【题型】填空题　【知识点】平面几何　【难度】medium
如图, 已知正方形 $DEFG$ 的边 $EF$ 在 $\triangle ABC$ 的边 $BC$ 上, 顶点 $D, G$ 分别在边 $AB, AC$ 上, 如果 $BC = 6$, $\triangle ABC$ 的面积为 12, 那么 $EF$ 的长为\_\_\_\_\_\_

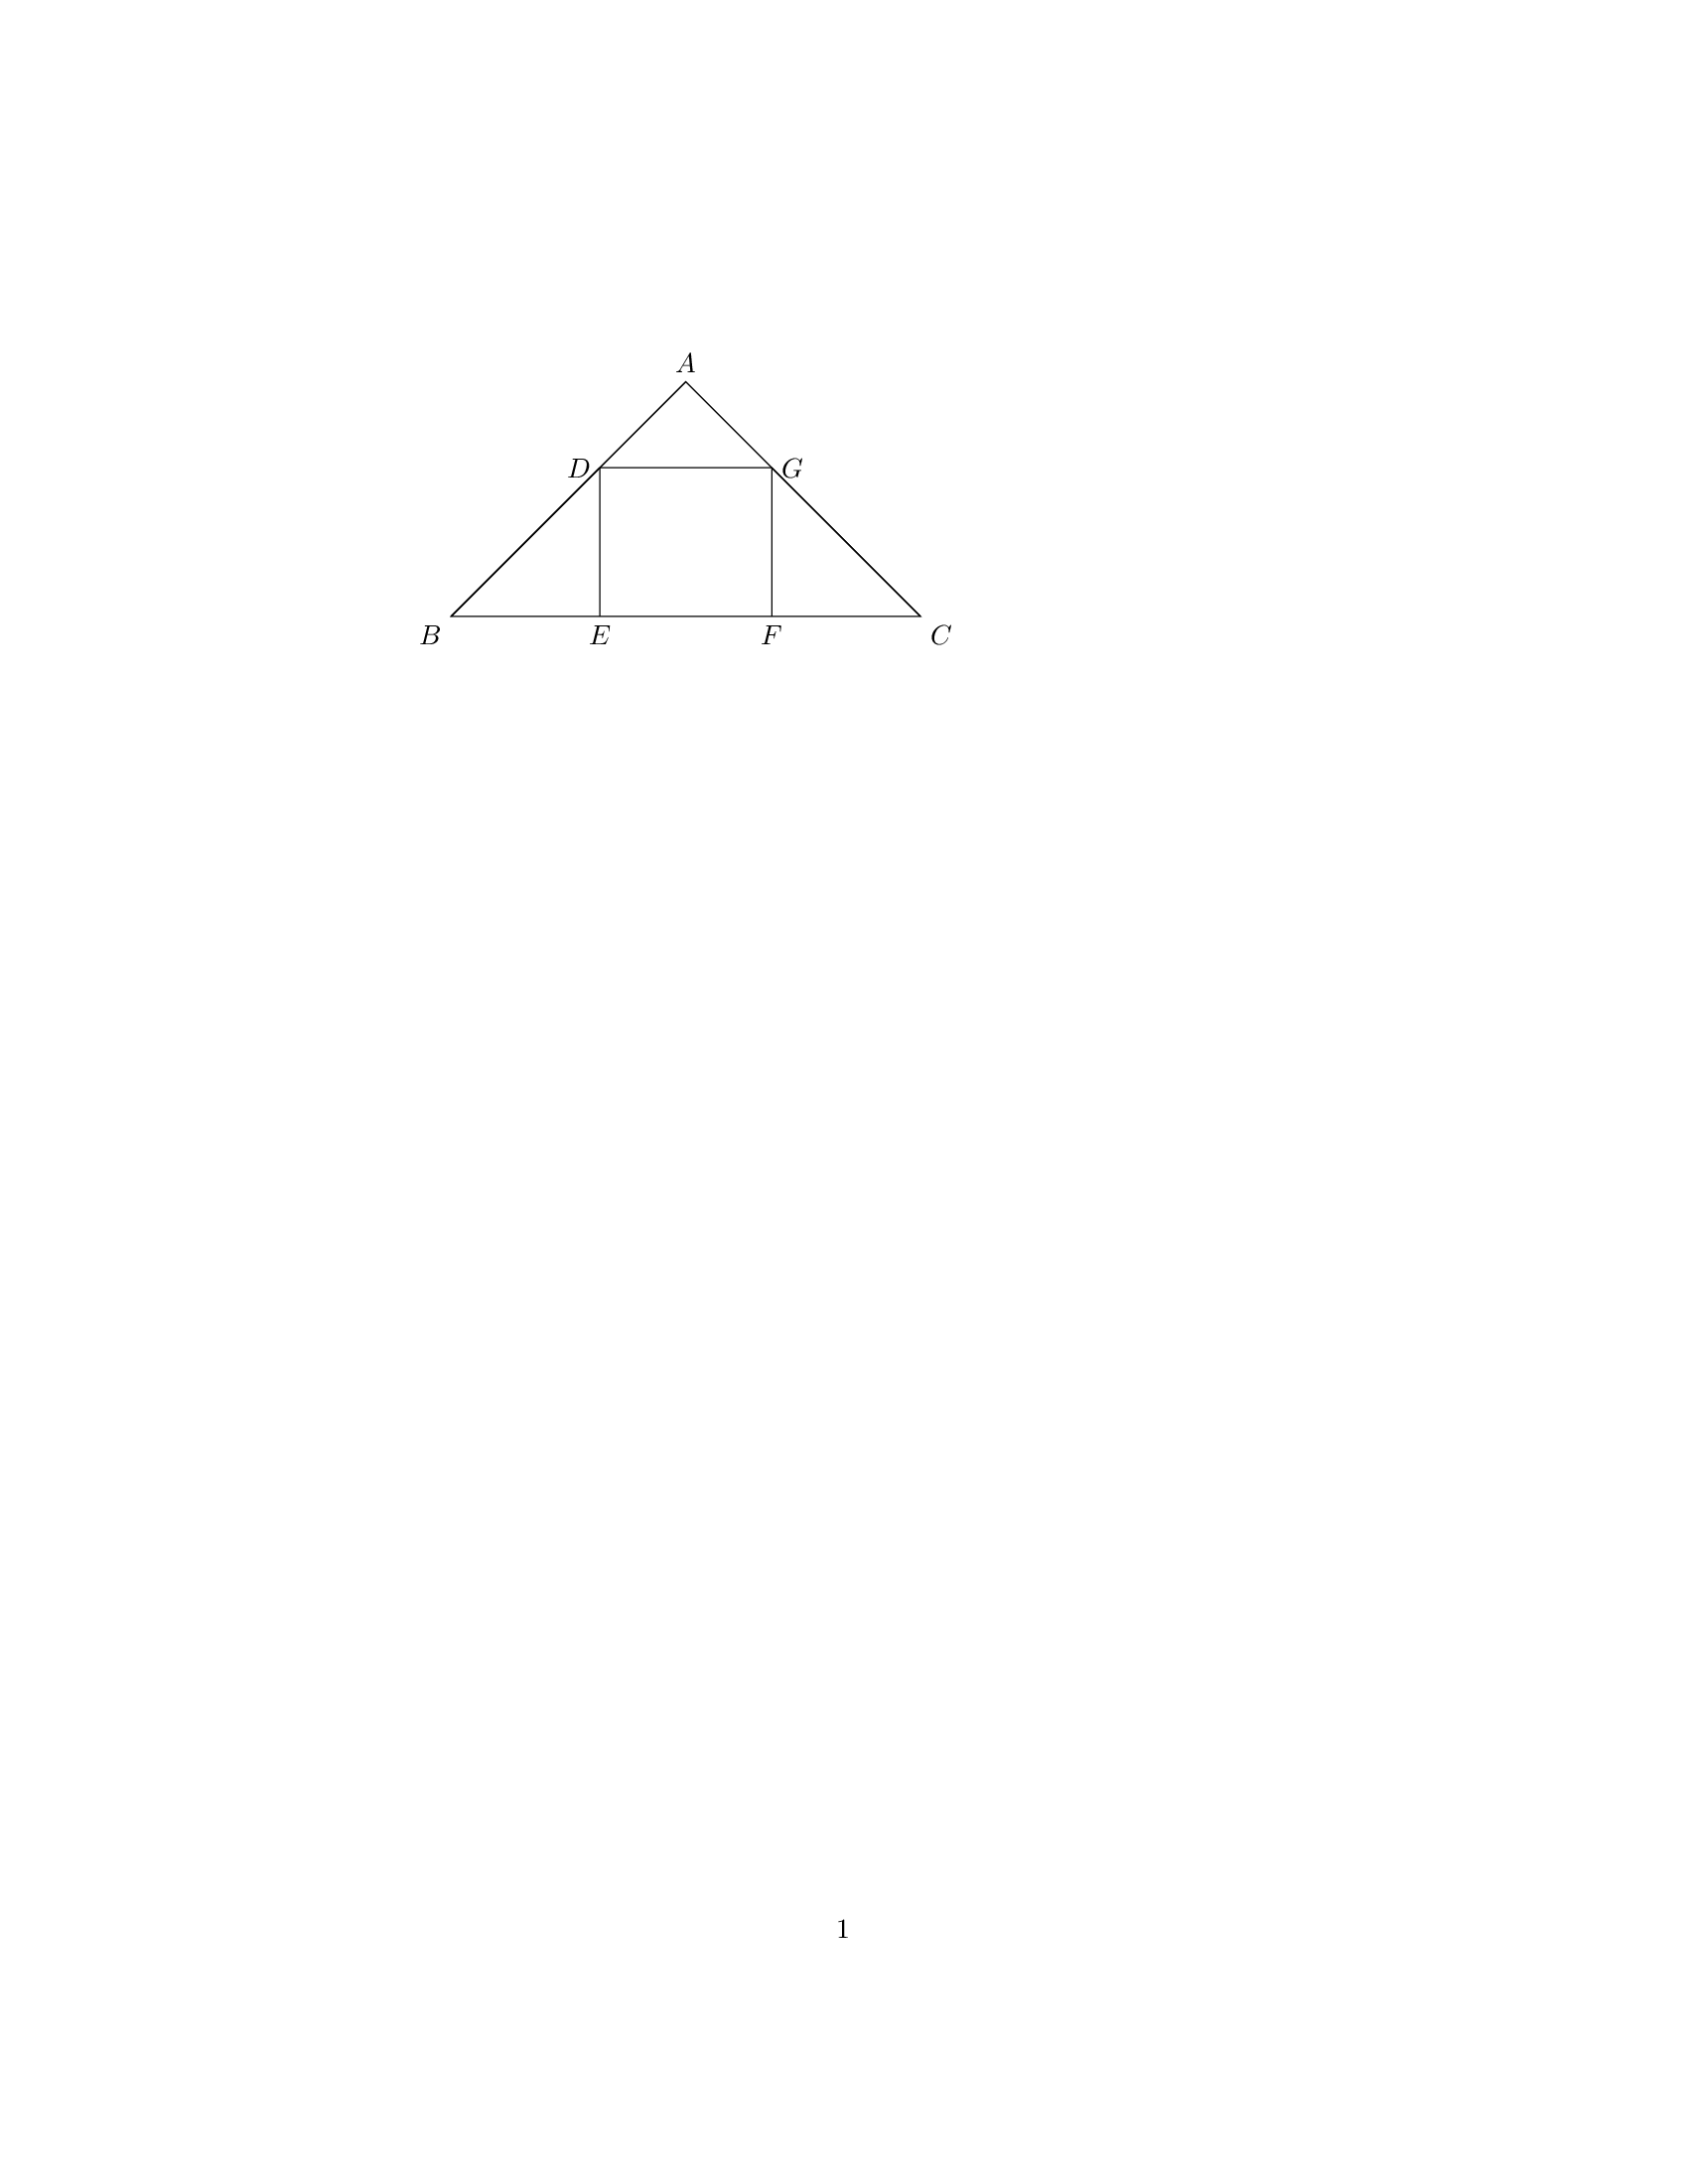
【解答】
【答案】$2.4$

【分析】本题考查了相似三角形的判定与性质、正方形的性质。关键是由平行线得到相似三角形，利用相似三角形的性质列方程。

根据正方形的性质得出$DG \parallel BC$，则$\triangle ADG \backsim \triangle ABC$，利用相似三角形对应边上高的比等于相似比，结合正方形的性质列方程求解即可。

【详解】解：作$AH \perp BC$于$H$，交$DG$于$P$，如图所示：

$\because \triangle ABC$的面积$=\dfrac{1}{2}BC\cdot AH=12$，$BC=6$，

$\therefore AH=4$，

设正方形$DEFG$的边长为$x$。

由正方形$DEFG$得，$DG \parallel EF$，

即$DG \parallel BC$，

$\because AH \perp BC$，

$\therefore AP \perp DG$。

$\because DG \parallel BC$，

$\therefore \triangle ADG \backsim \triangle ABC$，

$\therefore \dfrac{DG}{BC}=\dfrac{AP}{AH}$，

$\because PH \perp BC$，$DE \perp BC$，

$\therefore PH=ED$，$AP=AH-PH$，

$\therefore \dfrac{DG}{BC}=\dfrac{AH-PH}{AH}$，

$\because BC=6$，$AH=4$，$DE=DG=x$，

$\therefore \dfrac{x}{6}=\dfrac{4-x}{4}$，

解得$x=2.4$。

故正方形$DEFG$的边长为$2.4$，

故答案为：$2.4$。

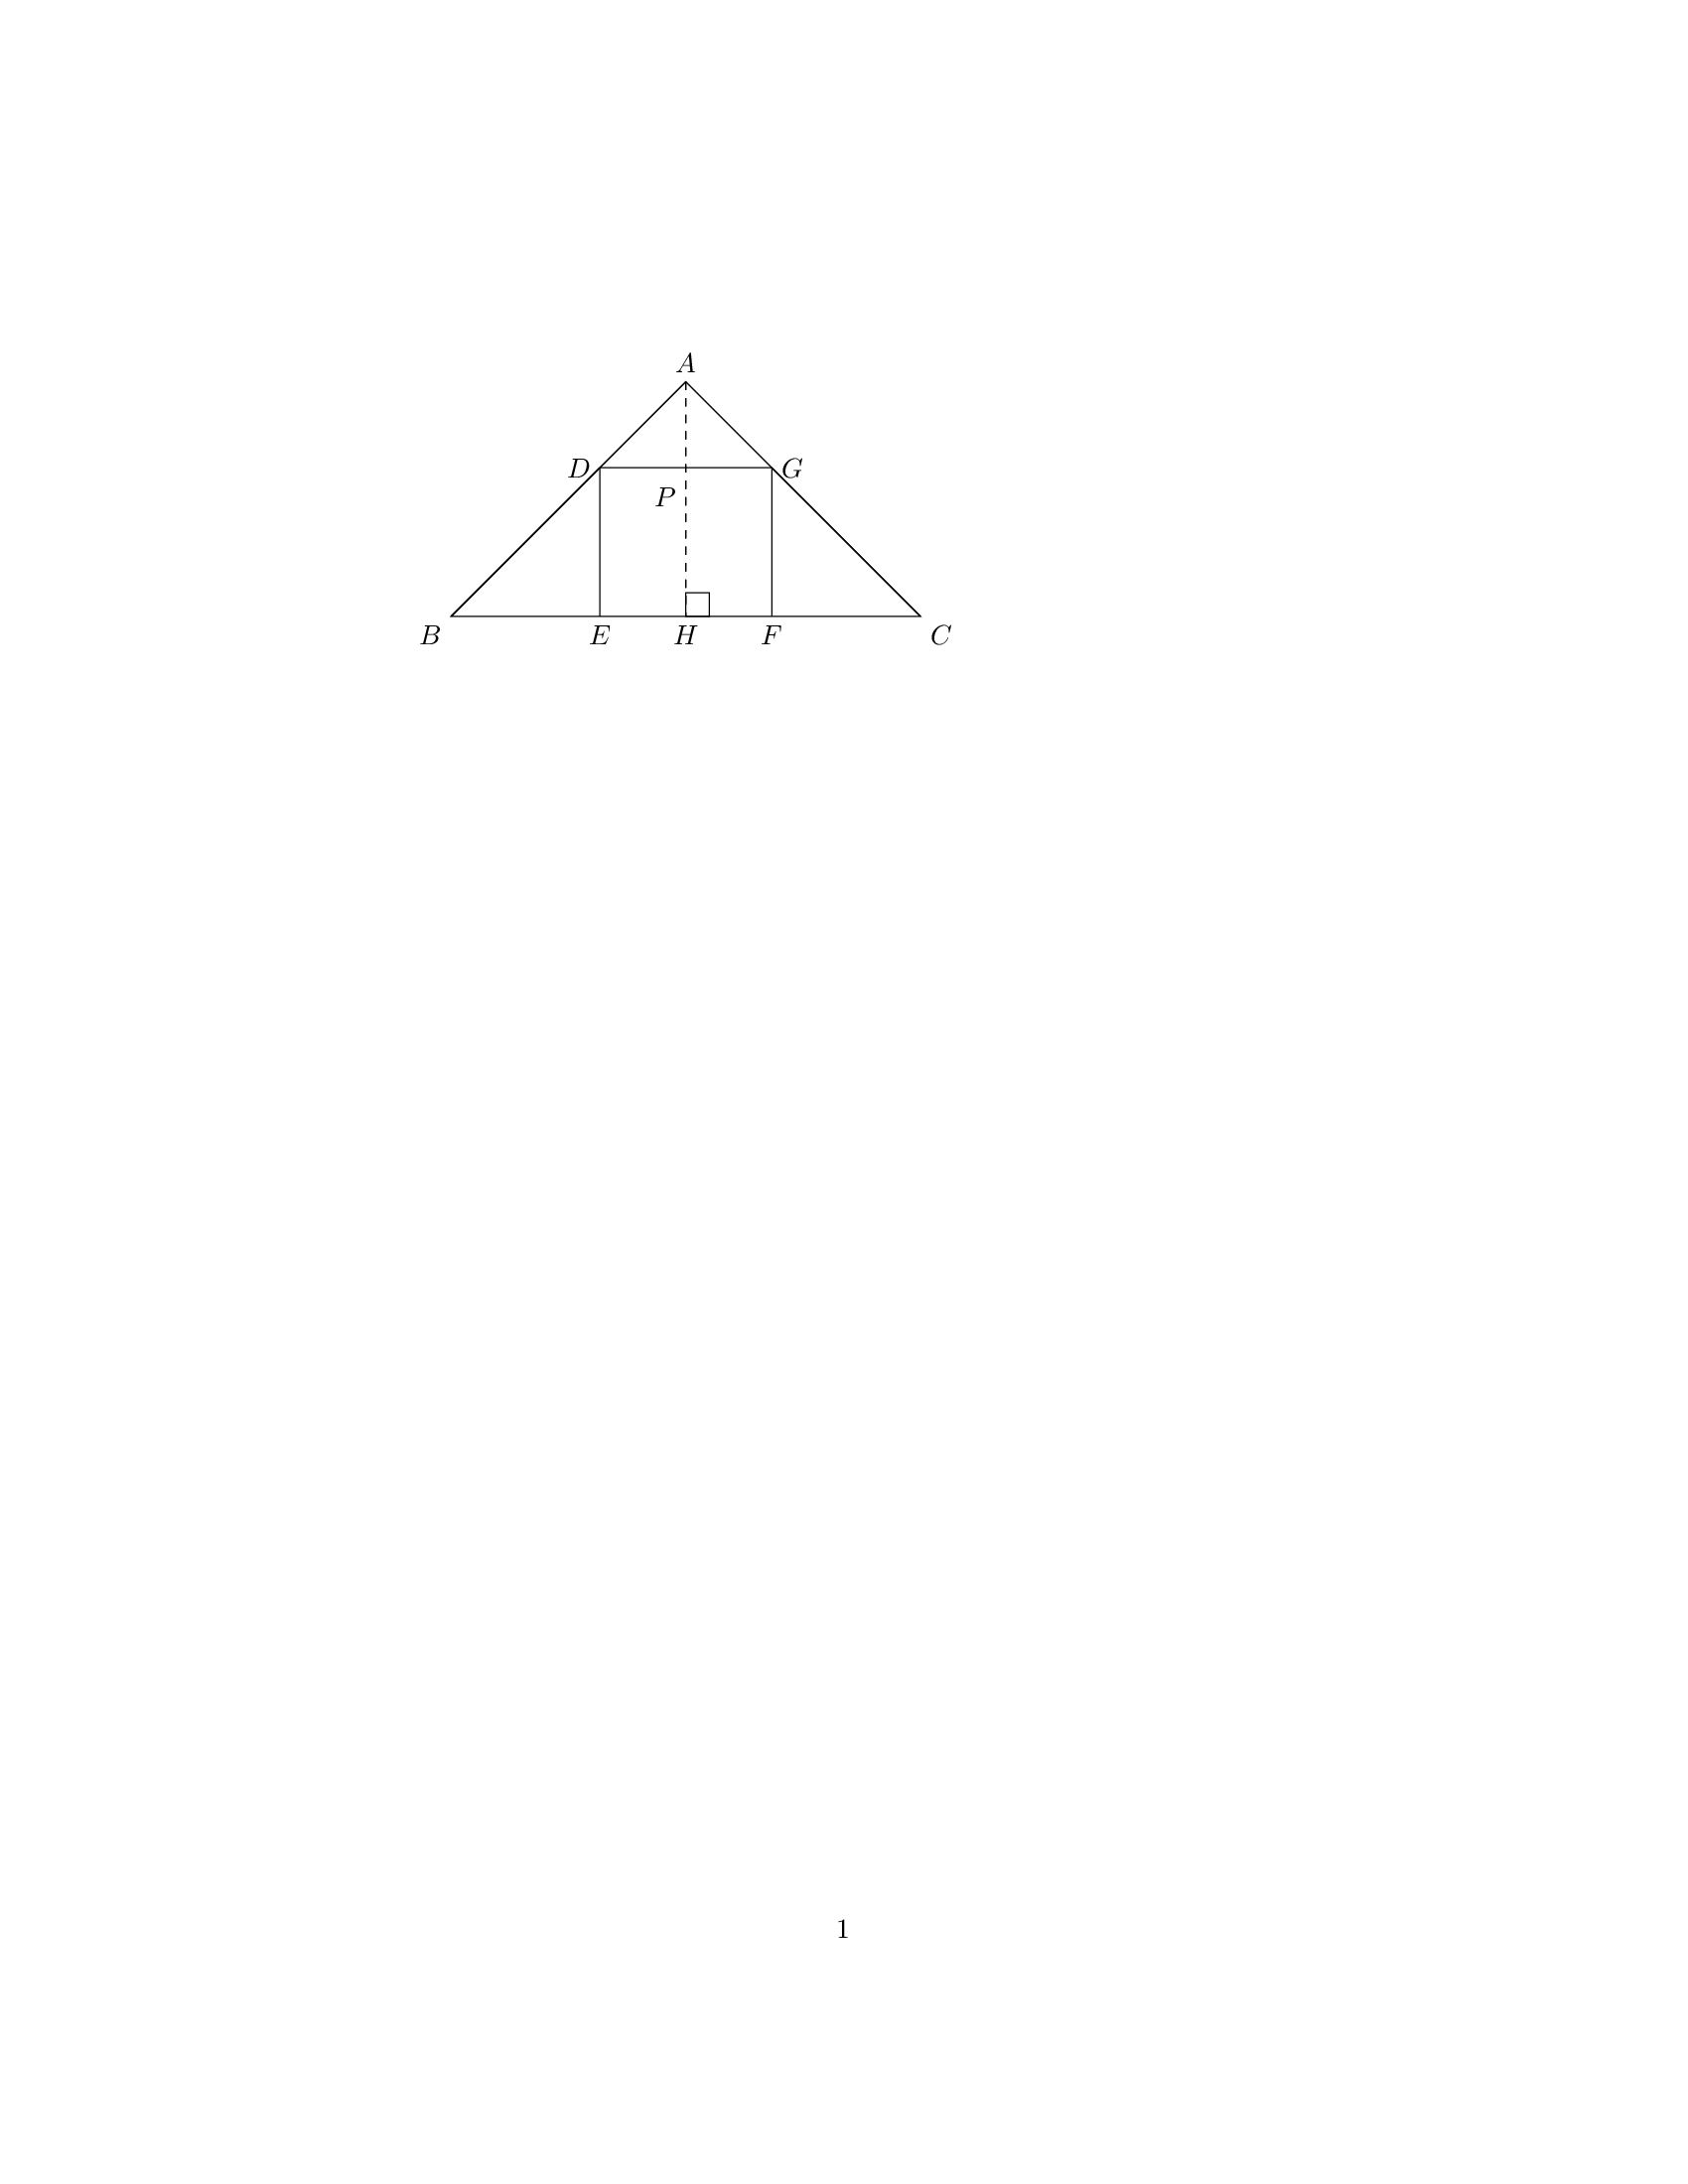